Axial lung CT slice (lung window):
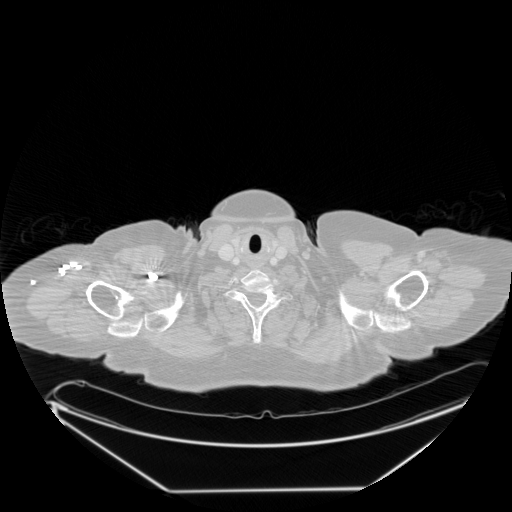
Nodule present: no